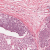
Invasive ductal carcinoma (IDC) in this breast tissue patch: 0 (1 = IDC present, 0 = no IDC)